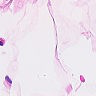
Metastatic tissue present: no